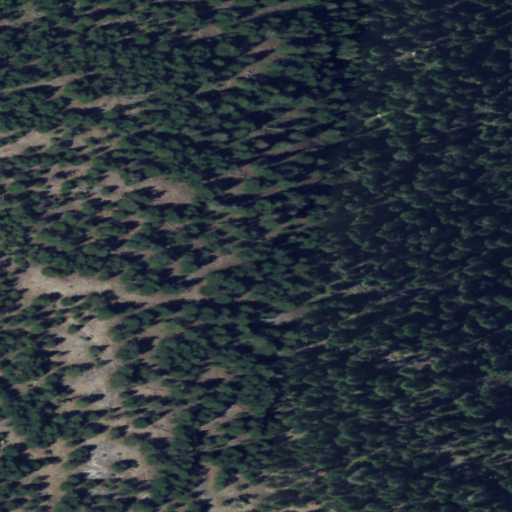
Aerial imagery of mountain in Washington named Woody Mountain containing evergreen forest and shrub